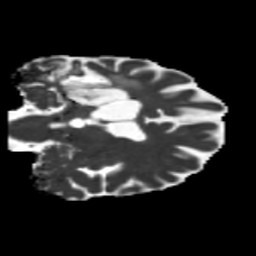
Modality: MD
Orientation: coronal
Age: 68
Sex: female
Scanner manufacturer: siemens
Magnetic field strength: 3 T
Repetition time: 5.25 s
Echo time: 0.08 s